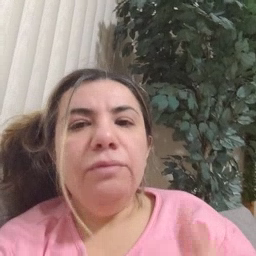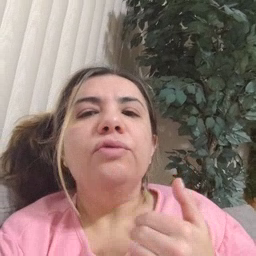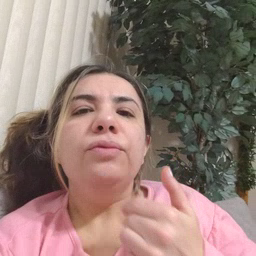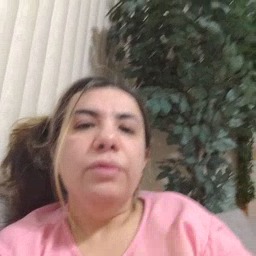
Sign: cute